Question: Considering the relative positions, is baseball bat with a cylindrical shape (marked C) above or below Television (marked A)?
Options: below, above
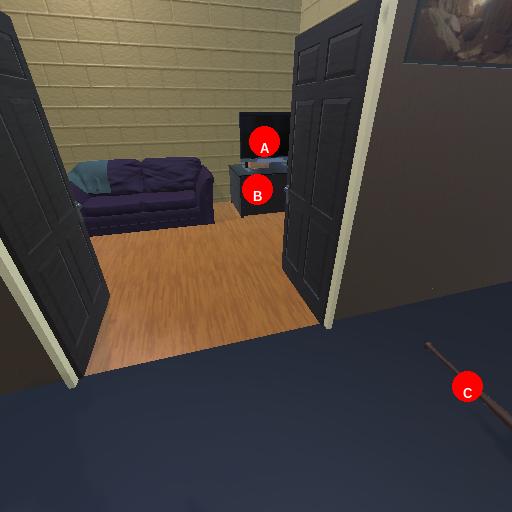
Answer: below